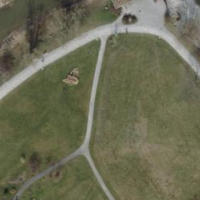
EUNIS habitat code: 53
Species observed at this site:
Corvus corone
Cyanistes caeruleus
Anas platyrhynchos
Sturnus vulgaris
Dendrocopos major
Passer domesticus
Fringilla coelebs
Buteo buteo
Sylvia atricapilla
Carduelis carduelis
Turdus merula
Chroicocephalus ridibundus
Columba palumbus
Parus major
Erithacus rubecula
Hirundo rustica
Milvus migrans
Phoenicurus ochruros
Sitta europaea
Phoenicurus phoenicurus
Columba livia
Ciconia ciconia
Falco tinnunculus
Motacilla alba
Delichon urbicum